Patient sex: F
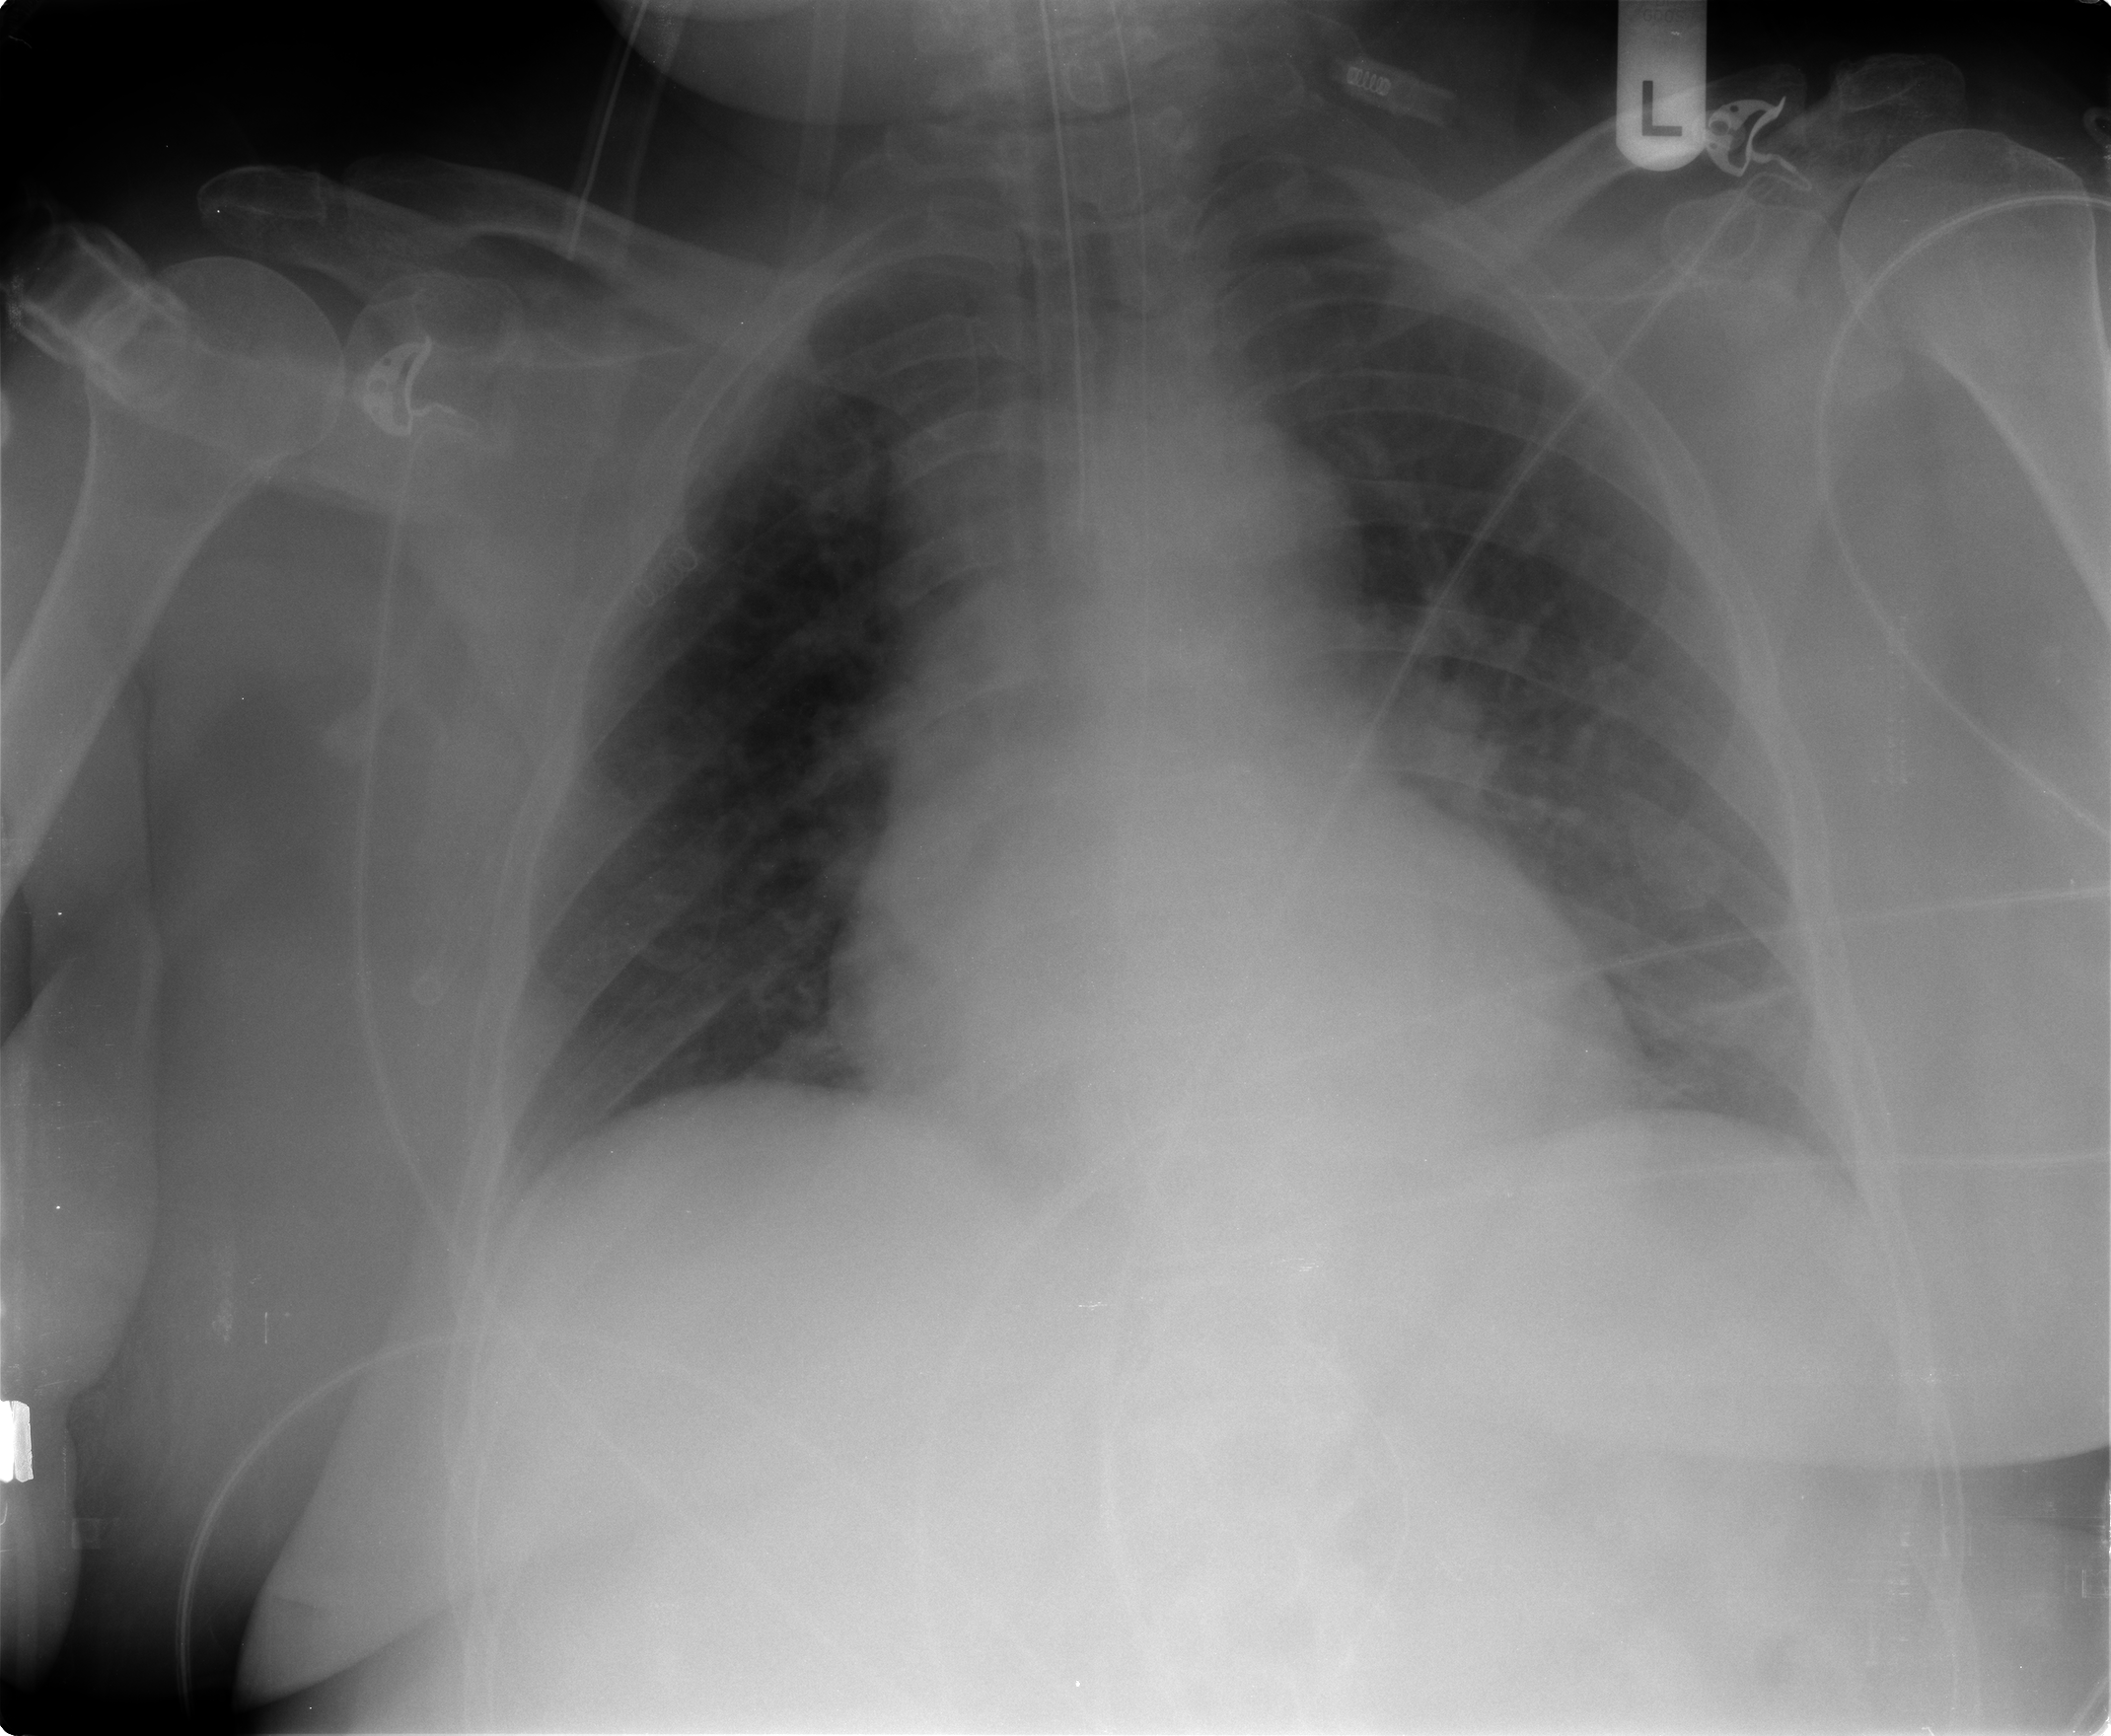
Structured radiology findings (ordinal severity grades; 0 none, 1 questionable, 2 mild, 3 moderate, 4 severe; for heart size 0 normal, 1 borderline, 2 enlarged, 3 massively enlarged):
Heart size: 2
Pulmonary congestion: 2
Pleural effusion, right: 0
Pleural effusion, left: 0
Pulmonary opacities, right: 0
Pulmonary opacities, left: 0
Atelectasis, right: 0
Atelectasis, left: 0